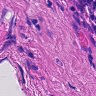
Metastatic tissue present: no